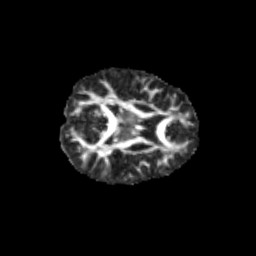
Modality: FA
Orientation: axial
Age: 12
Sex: female
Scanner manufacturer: siemens
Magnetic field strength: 3 T
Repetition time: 3.8 s
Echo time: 0.07 s